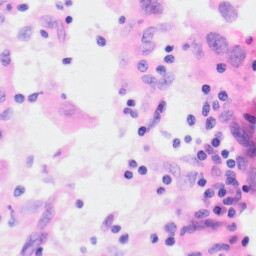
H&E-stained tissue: Kidney